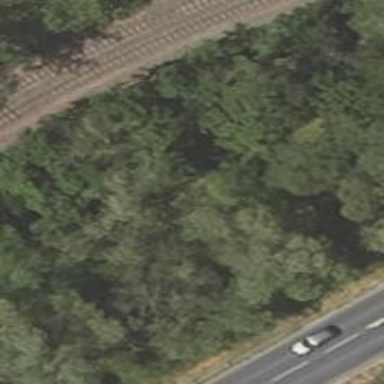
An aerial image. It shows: Row of deciduous broadleaved trees.